Question: Consider the following code:
'''
<div data-role="fieldcontain">
<label for="name">Car</label>
<select data-inline="true" data-theme="b">
<option value="volvo">Volvo</option>
<option value="saab">Saab</option>
<option value="mercedes">Mercedes</option>
<option value="audi">Audi</option>
</select>
<span>message</span>
</div>
'''
The output as follows:

There is a big gap between the component and the message. How can I reduce this gap to a desired amount?
(I tried applying CSS such as 'width:100px' to the component, but no success)
<URL>
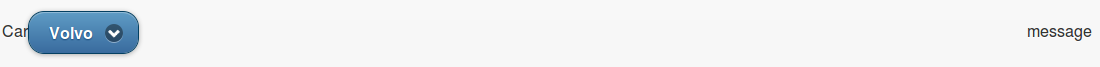
Answer: The reason can be found in the CSS of jQm:
'''
@media (min-width: 450px)
.ui-field-contain .ui-select {
width: 78%;
display: inline-block;
}
'''
Add a custom Stylesheet and overwrite the width setting.